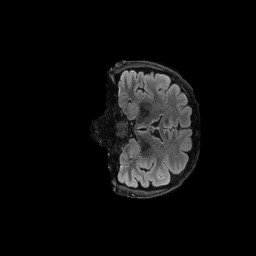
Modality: FLAIR
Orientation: coronal
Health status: ill
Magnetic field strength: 3 T